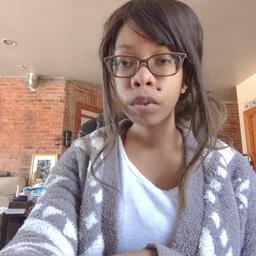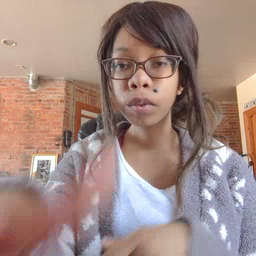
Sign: fast